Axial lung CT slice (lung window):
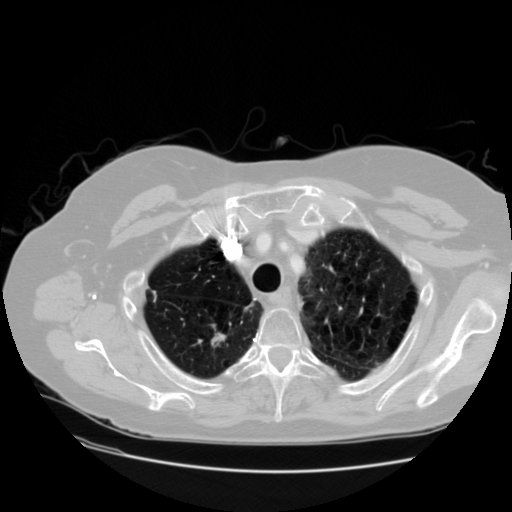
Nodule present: yes
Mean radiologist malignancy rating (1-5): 3.333